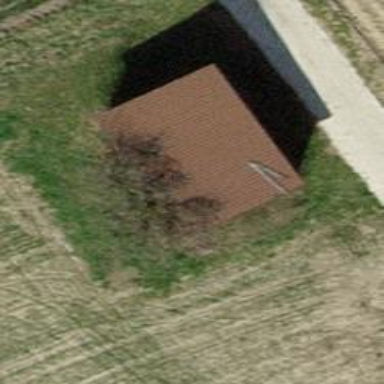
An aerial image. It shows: Shed building.